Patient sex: M
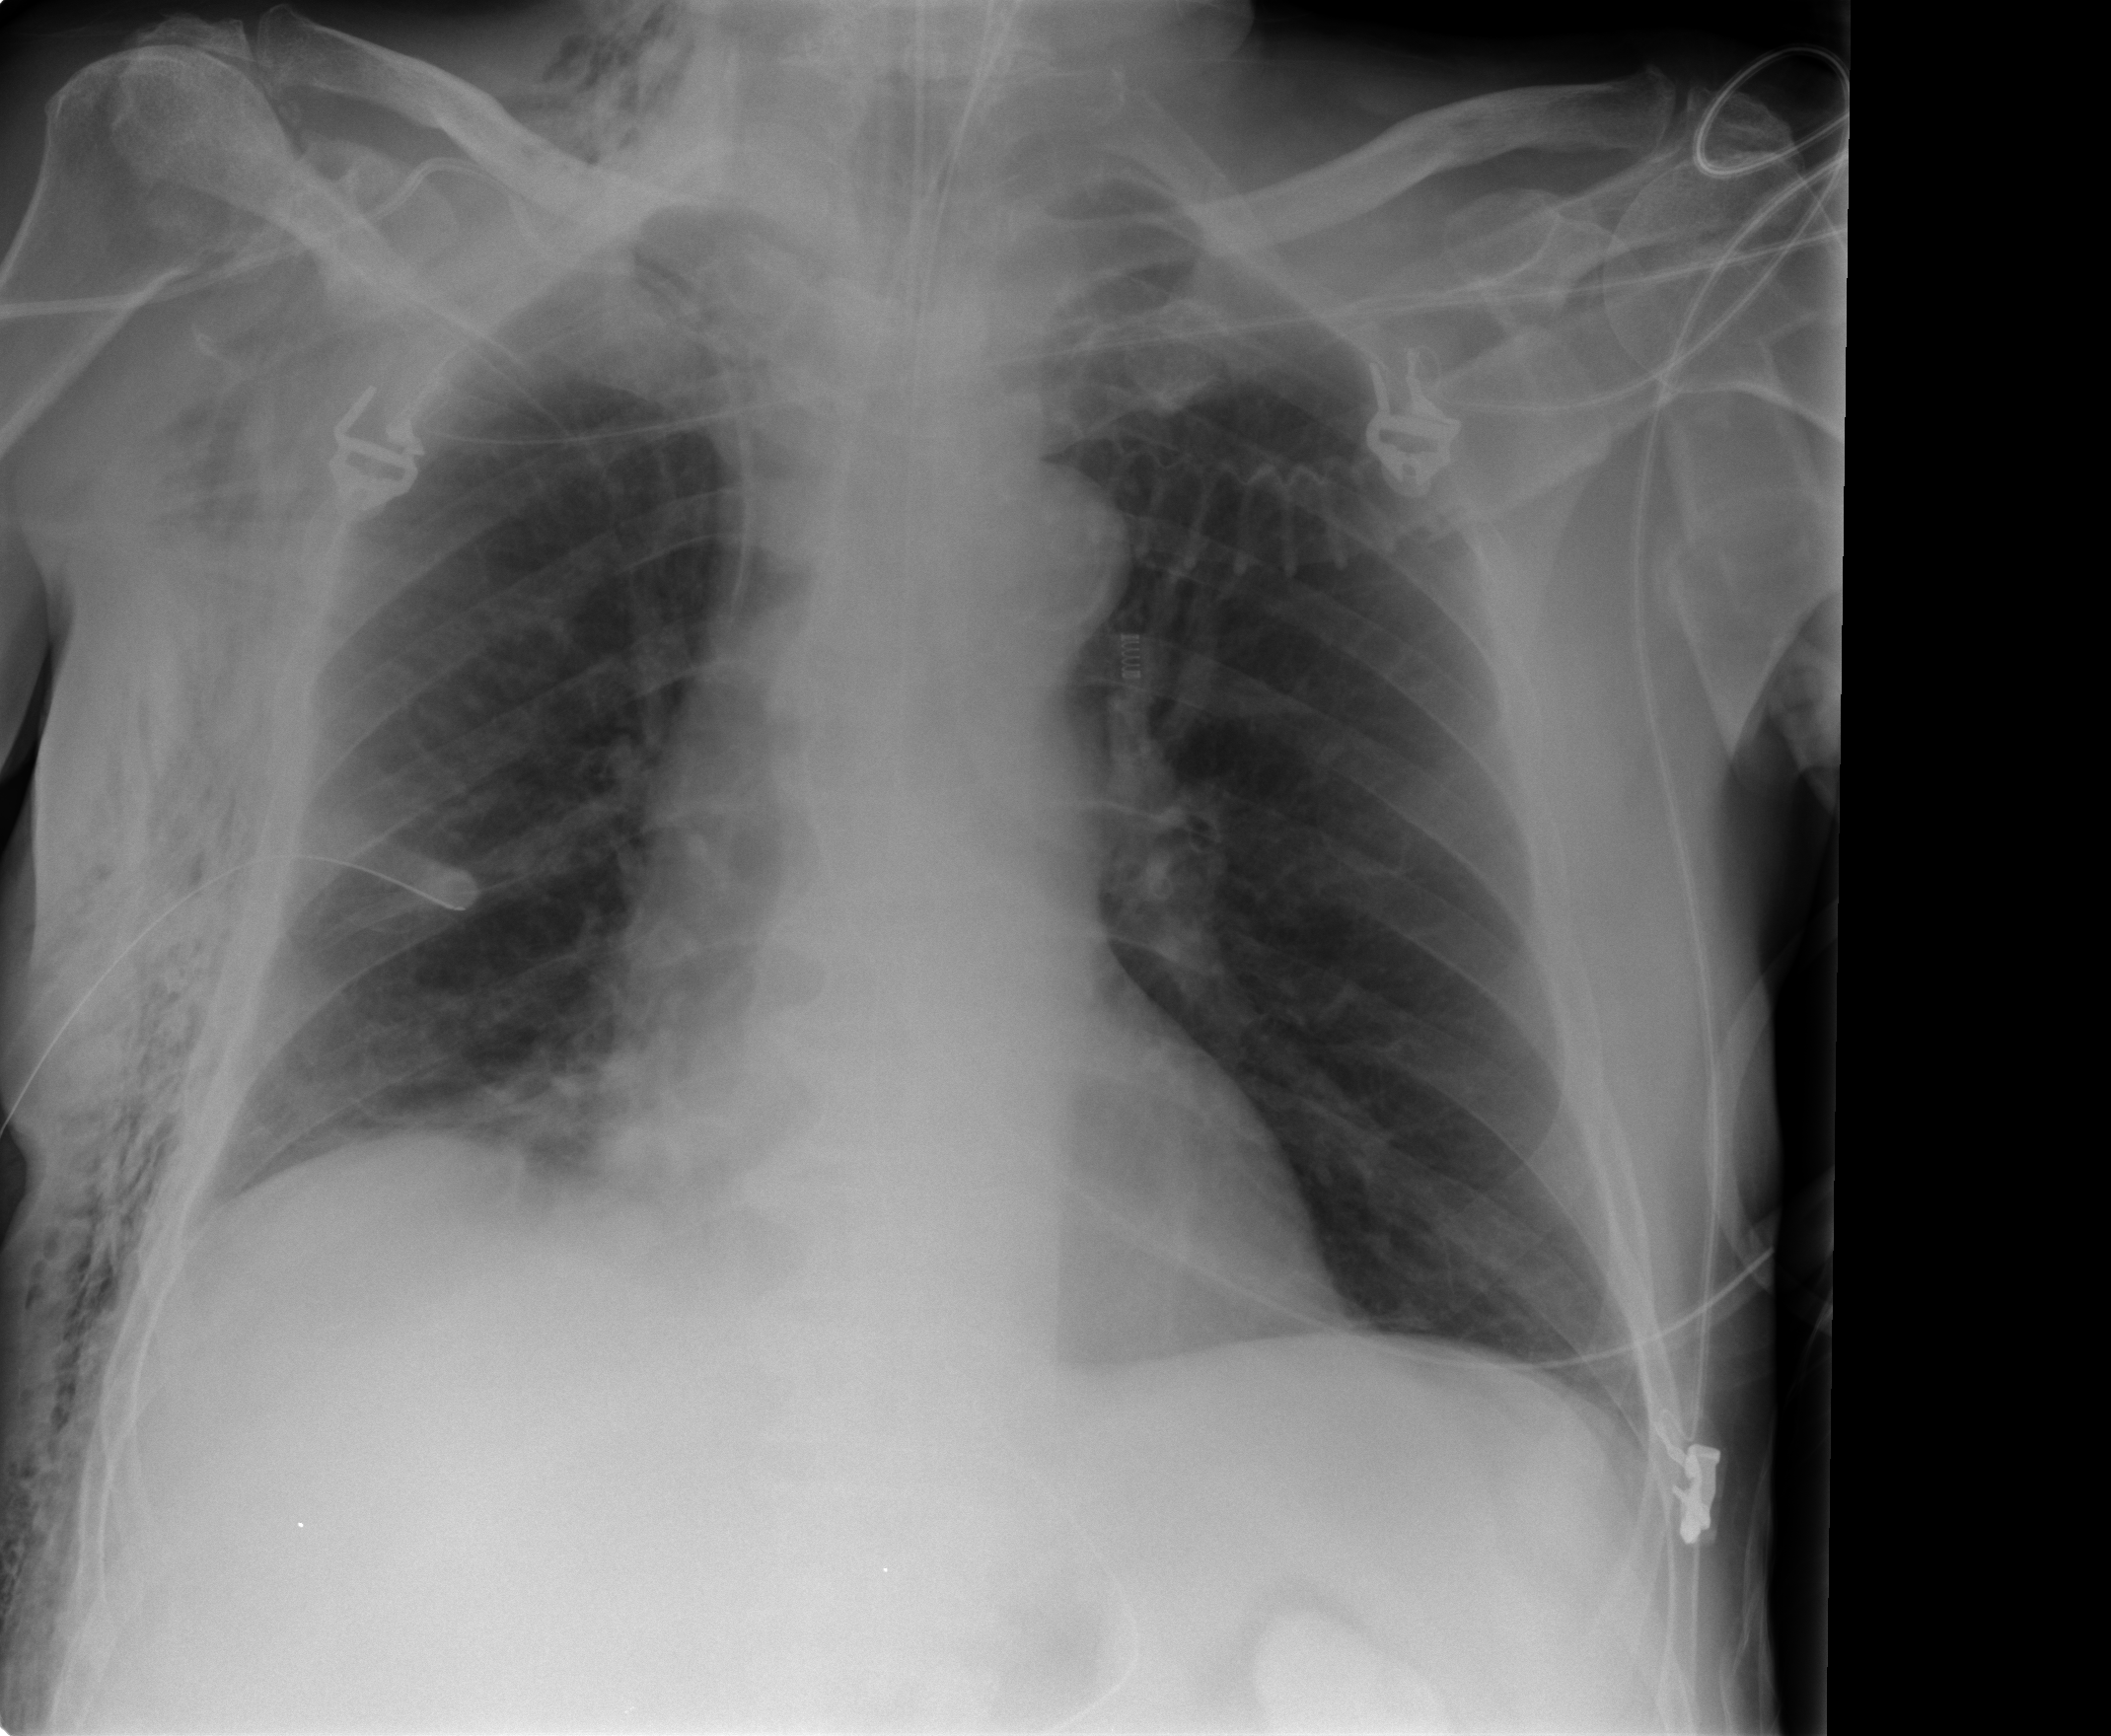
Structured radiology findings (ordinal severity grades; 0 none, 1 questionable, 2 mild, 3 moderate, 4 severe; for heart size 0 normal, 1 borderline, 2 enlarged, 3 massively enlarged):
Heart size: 0
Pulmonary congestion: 0
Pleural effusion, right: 0
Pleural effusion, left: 0
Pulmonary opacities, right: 0
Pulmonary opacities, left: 0
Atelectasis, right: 2
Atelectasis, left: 0